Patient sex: F
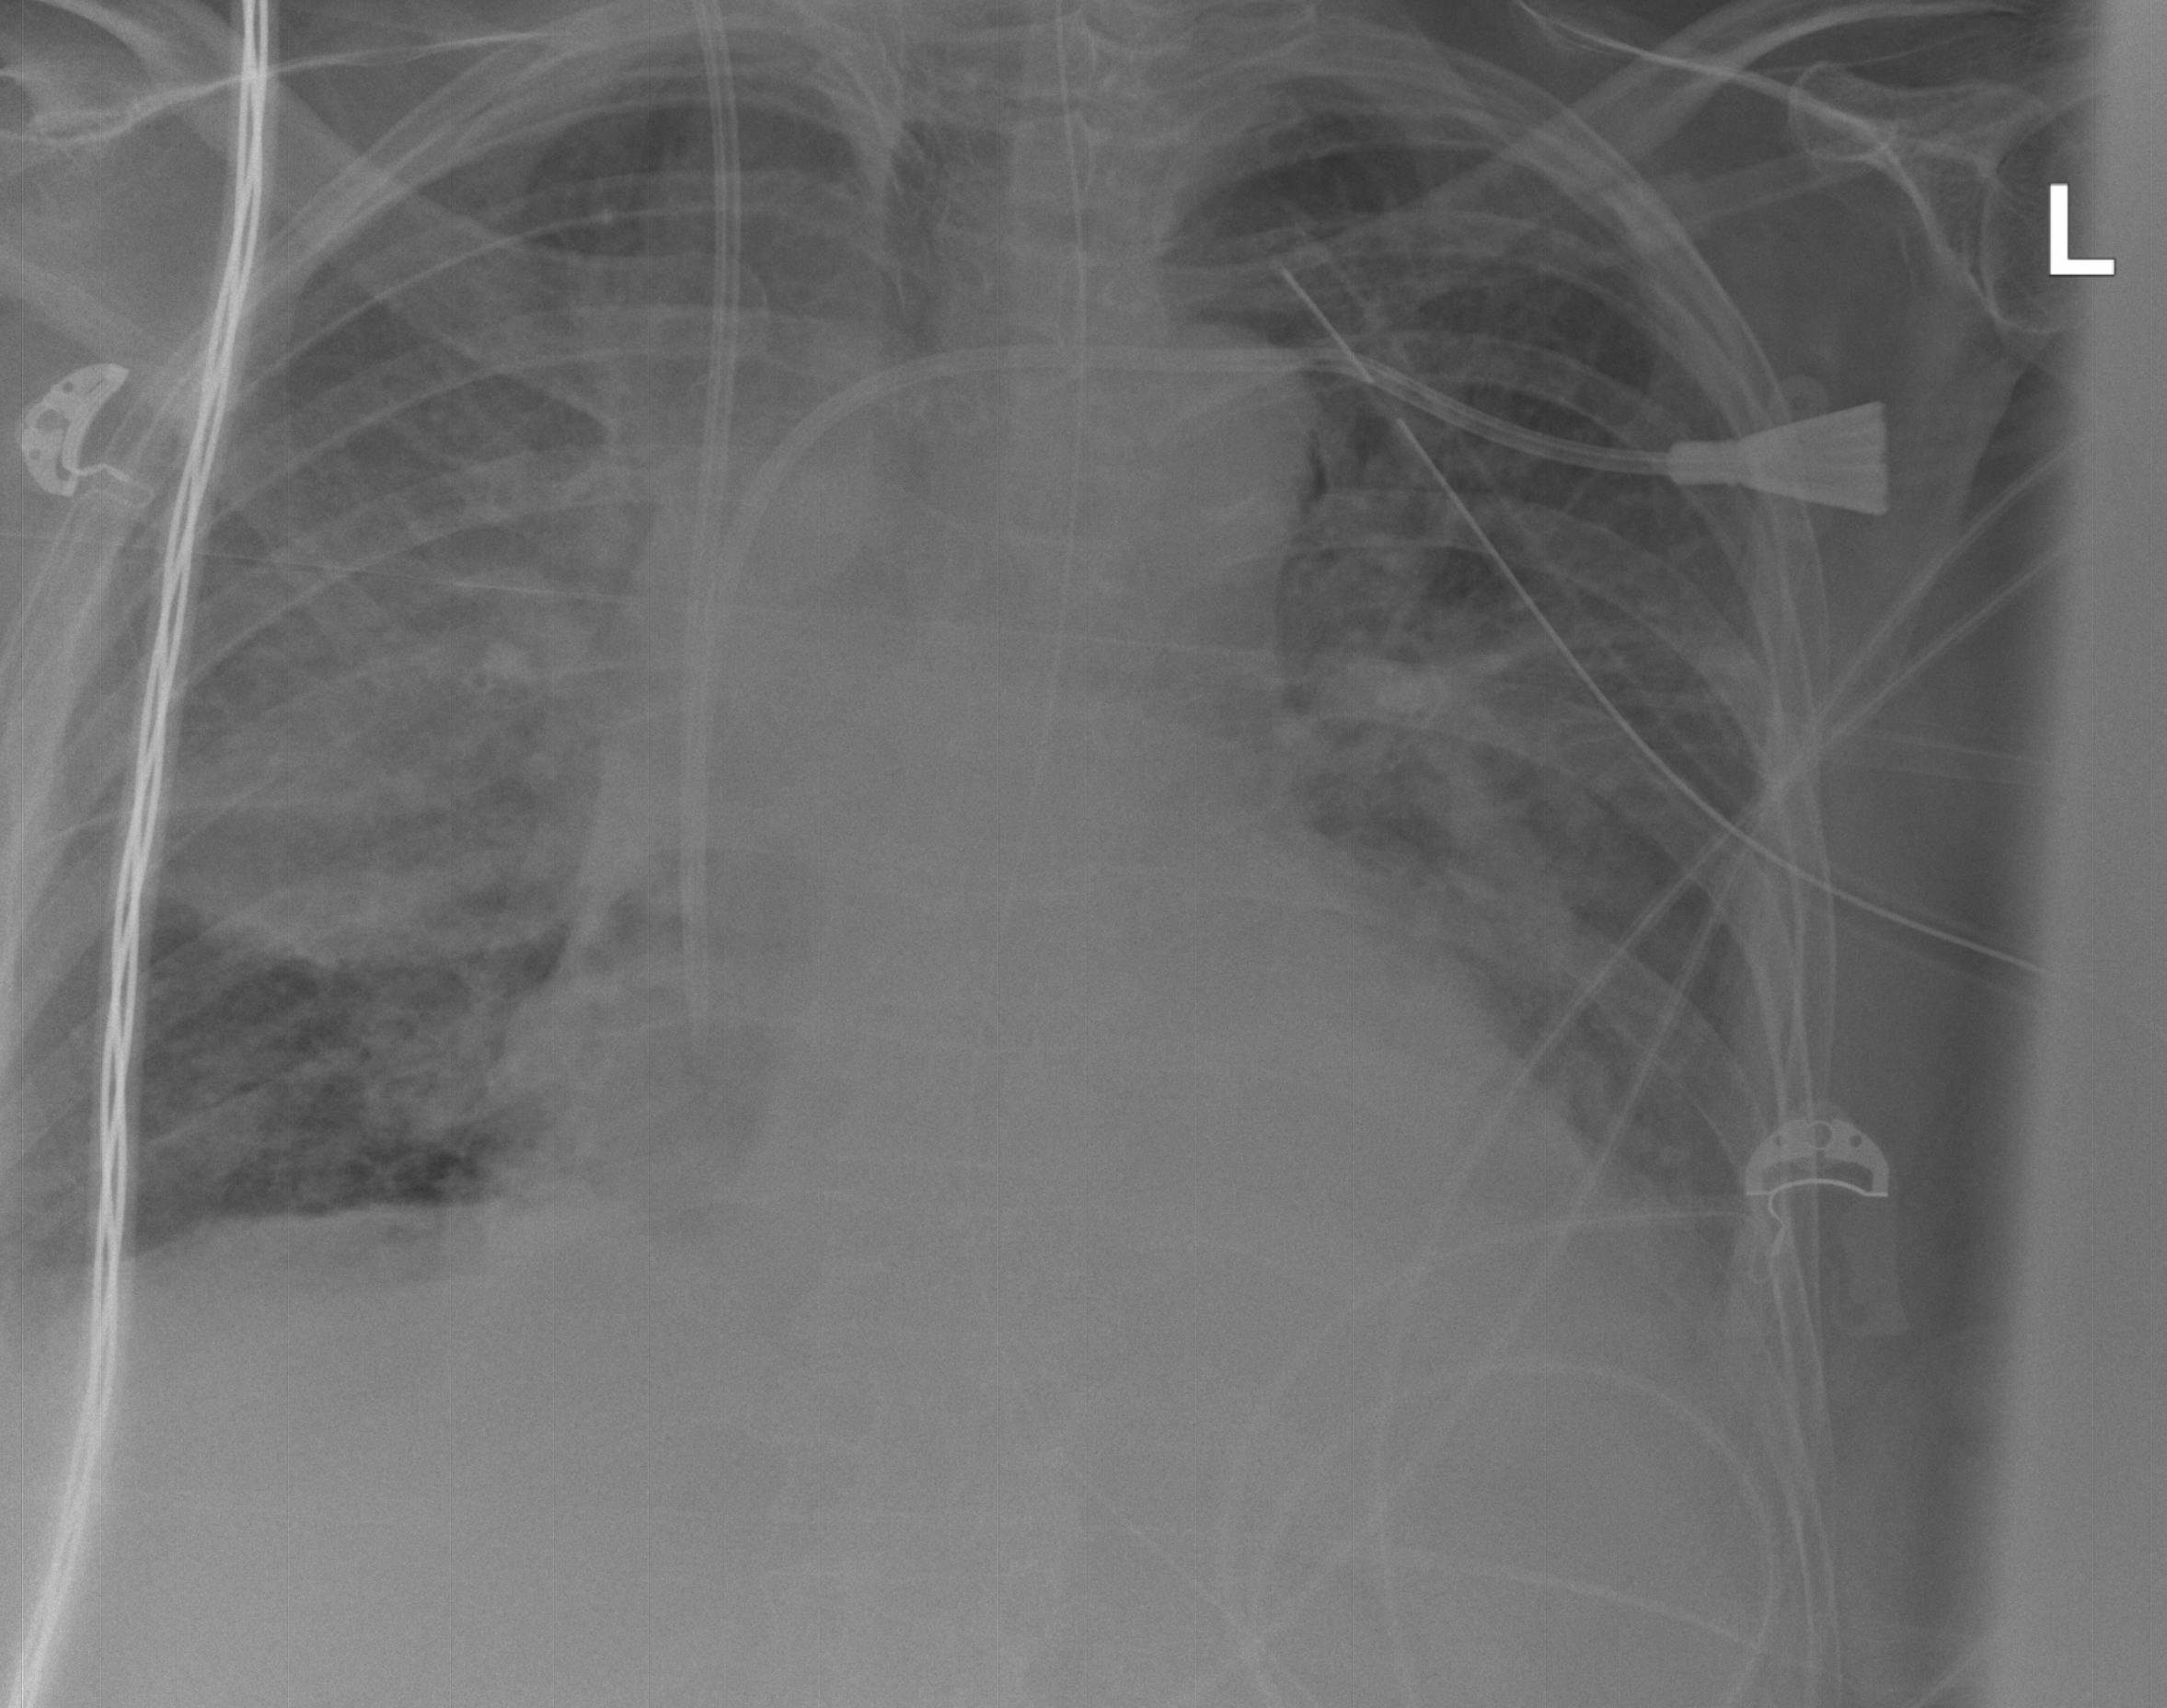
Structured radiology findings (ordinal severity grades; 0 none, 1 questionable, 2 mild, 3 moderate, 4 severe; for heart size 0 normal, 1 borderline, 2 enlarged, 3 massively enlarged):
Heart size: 2
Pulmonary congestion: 2
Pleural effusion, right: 2
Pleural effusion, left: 2
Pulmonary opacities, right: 3
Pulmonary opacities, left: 0
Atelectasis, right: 2
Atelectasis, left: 2